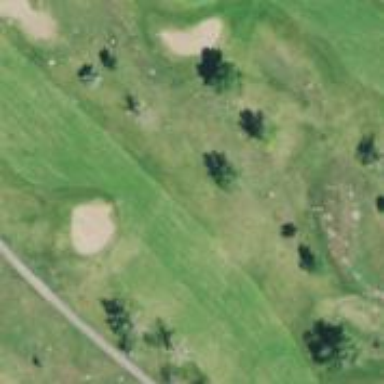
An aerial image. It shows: Golf hole.